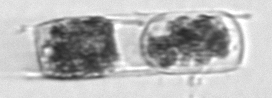
Label: Hemiaulus